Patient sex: F
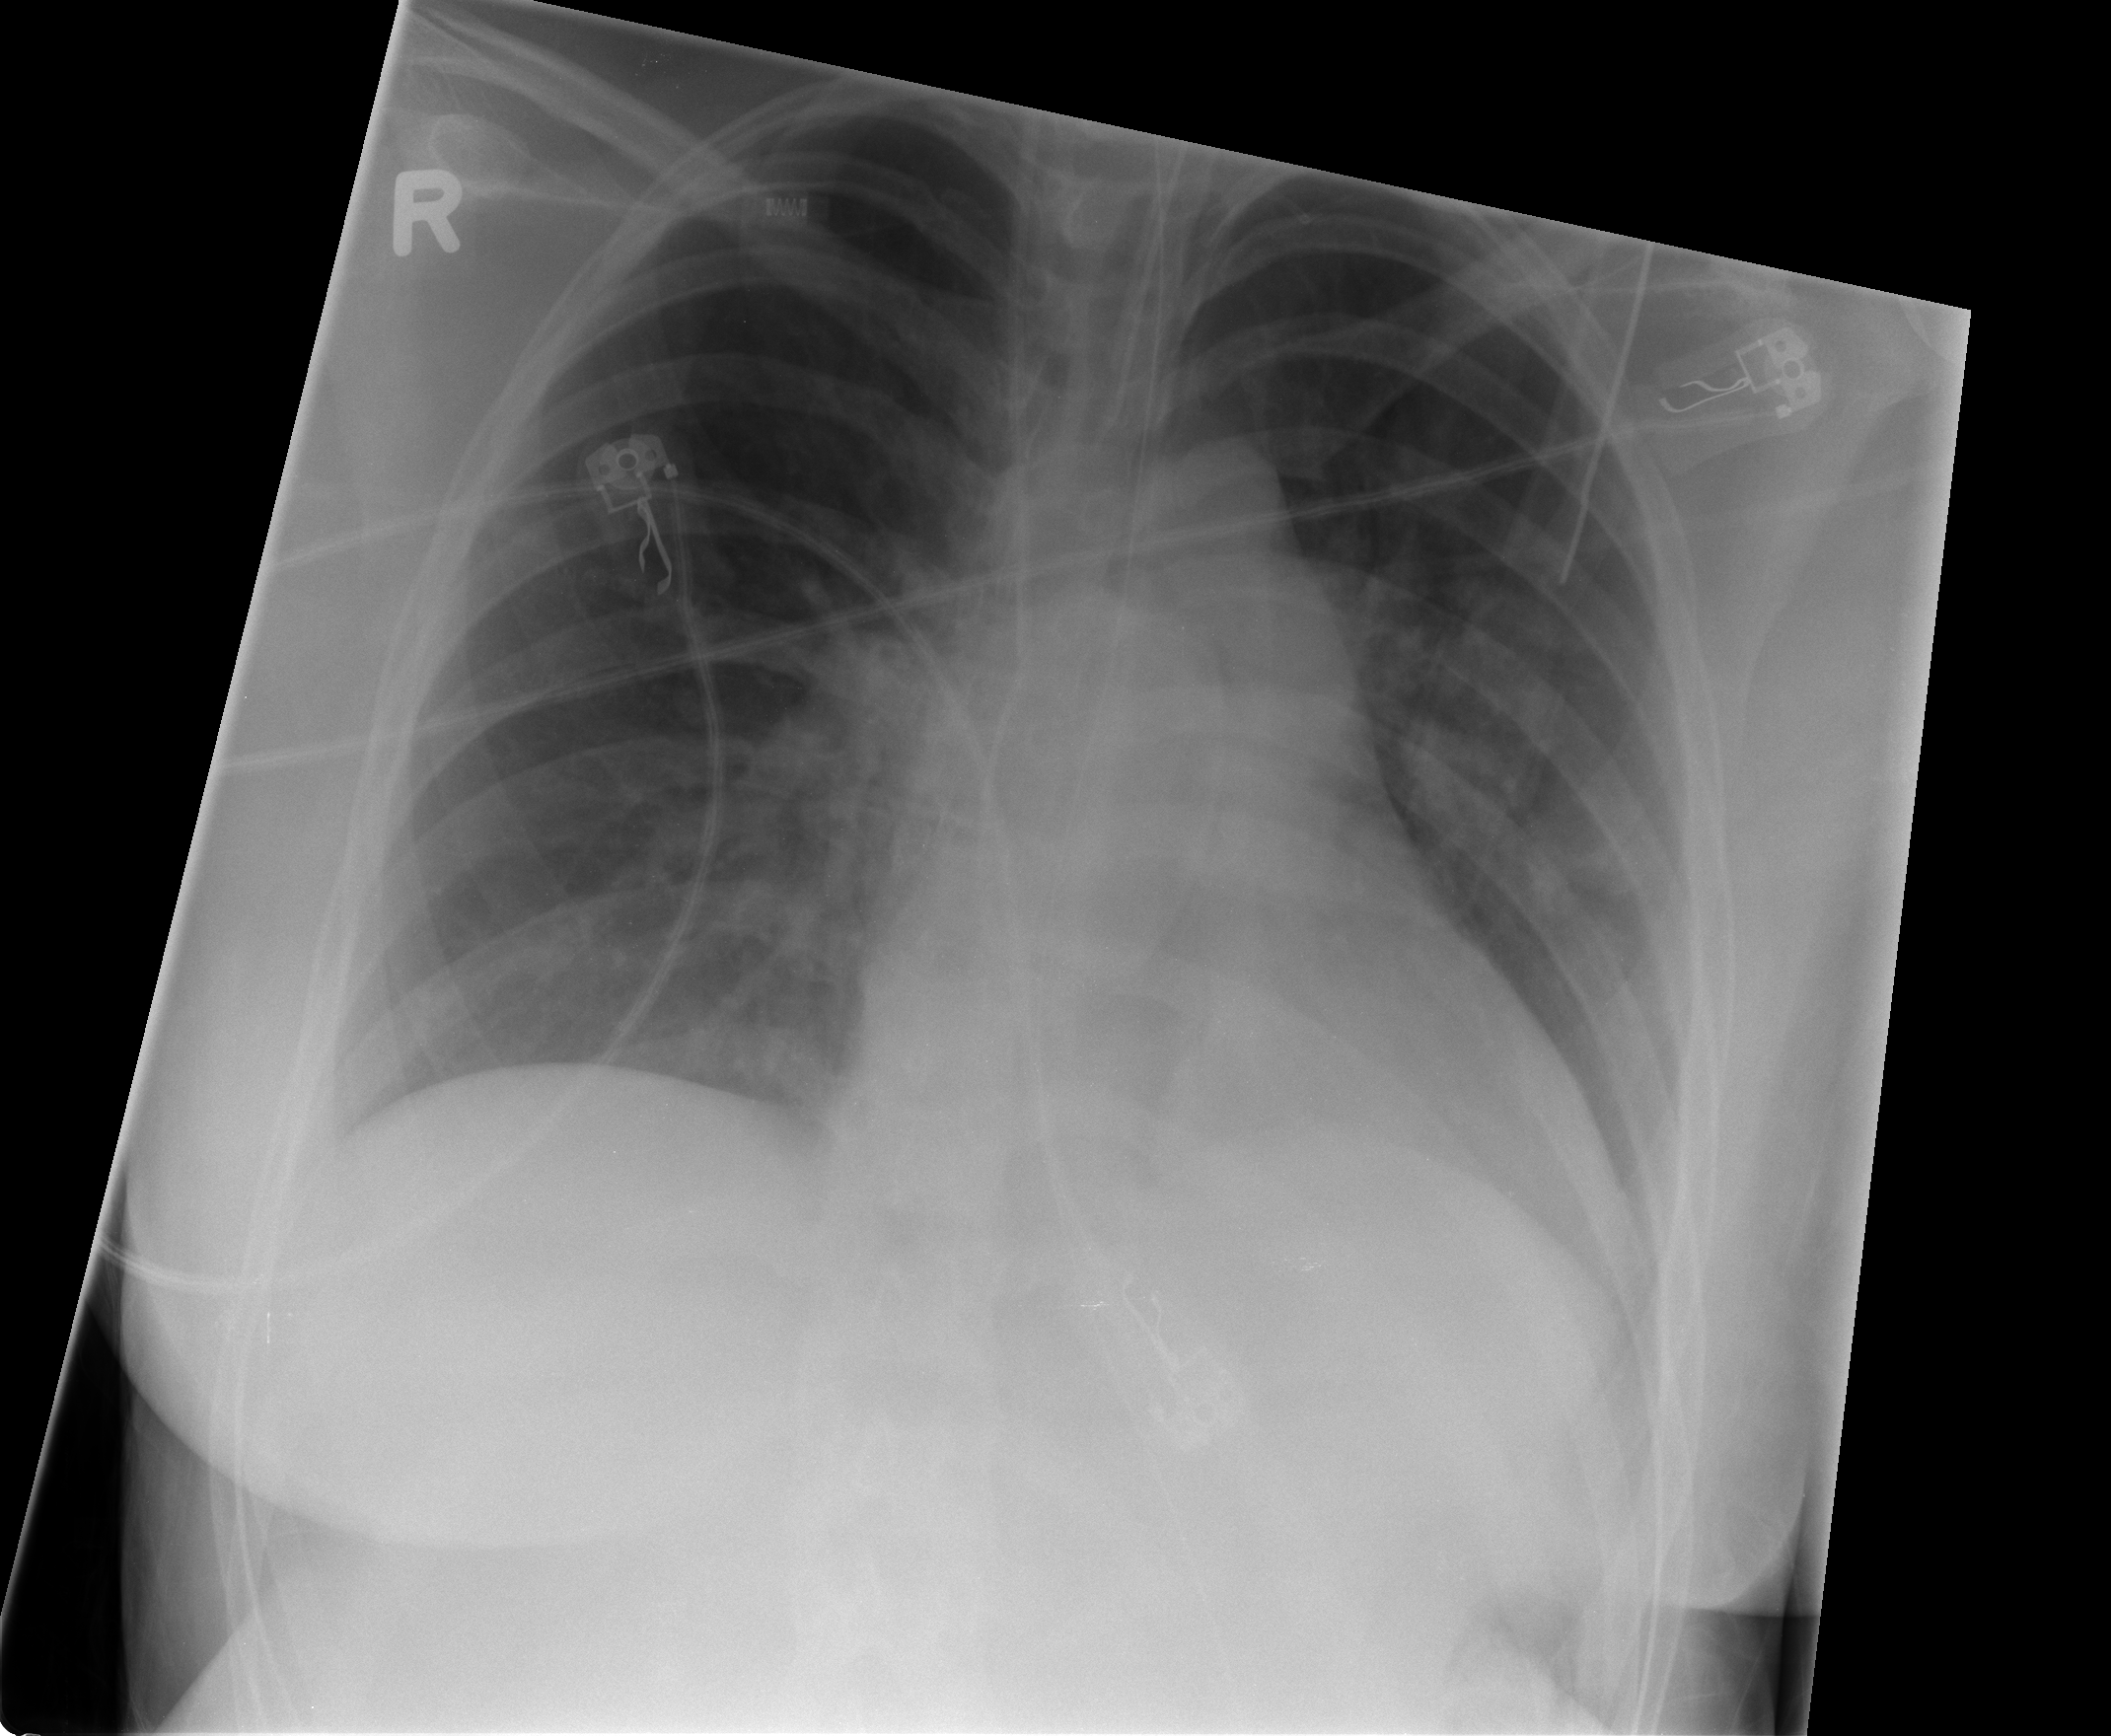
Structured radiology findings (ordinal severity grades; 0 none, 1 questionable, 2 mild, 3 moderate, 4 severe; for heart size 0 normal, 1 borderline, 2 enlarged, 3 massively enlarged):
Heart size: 0
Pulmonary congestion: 0
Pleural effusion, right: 0
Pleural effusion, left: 1
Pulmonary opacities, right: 2
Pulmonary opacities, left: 2
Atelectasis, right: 0
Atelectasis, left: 0